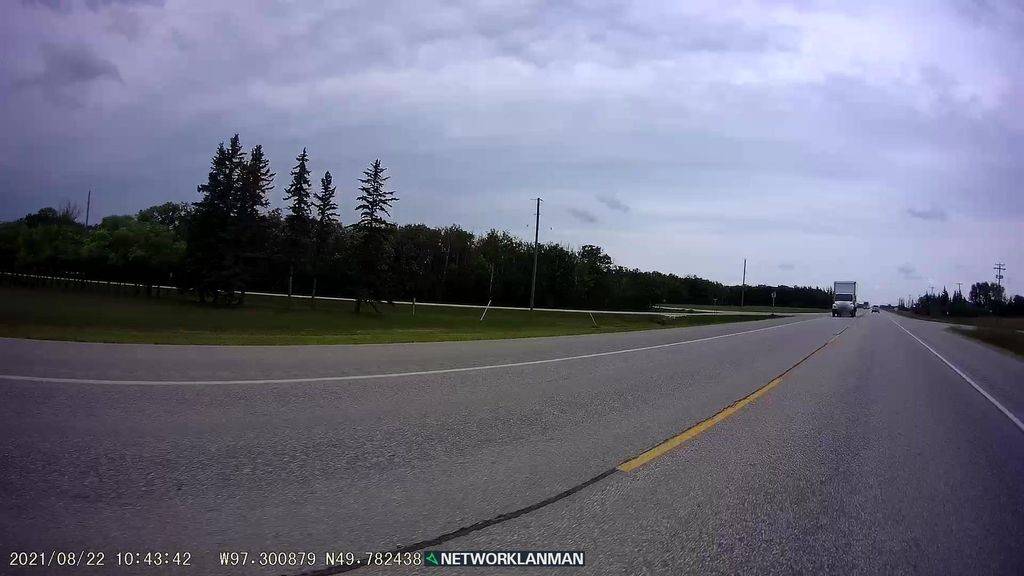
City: winnipeg